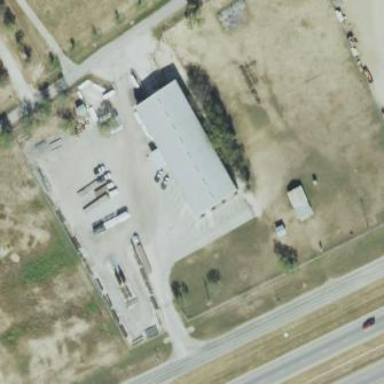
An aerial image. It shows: Building with trade shop.